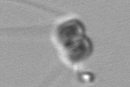
Label: Chaetoceros